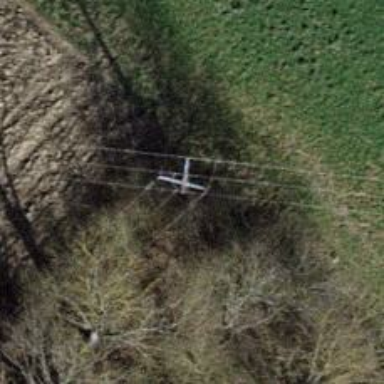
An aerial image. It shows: Minor power line with three cables.